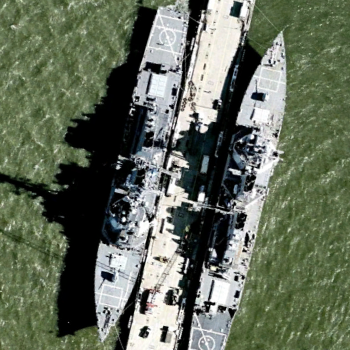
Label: destroyer